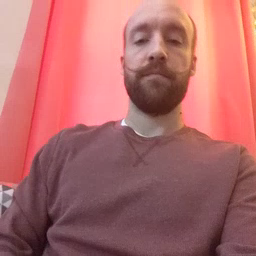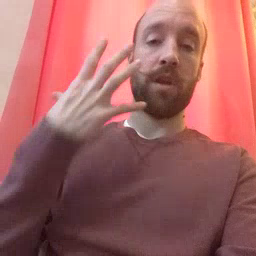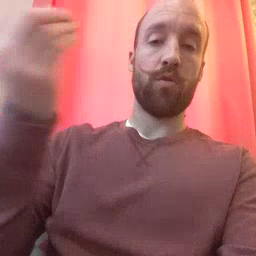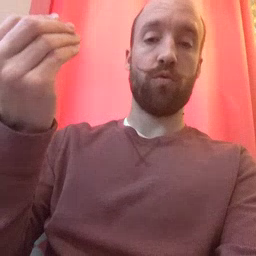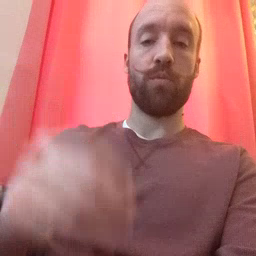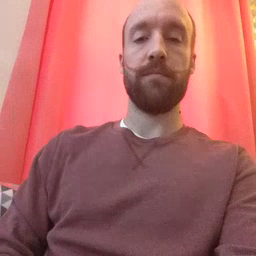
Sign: go